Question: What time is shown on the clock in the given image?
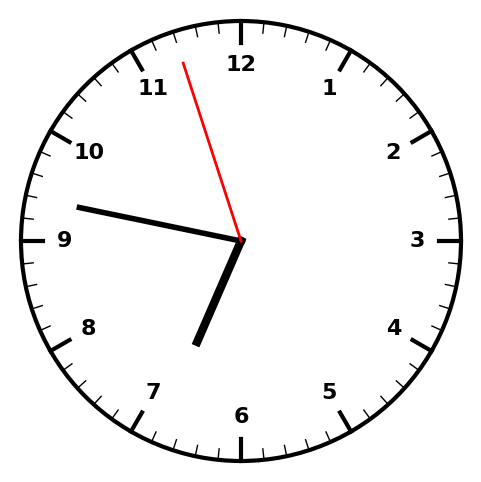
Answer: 06:46:57